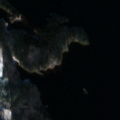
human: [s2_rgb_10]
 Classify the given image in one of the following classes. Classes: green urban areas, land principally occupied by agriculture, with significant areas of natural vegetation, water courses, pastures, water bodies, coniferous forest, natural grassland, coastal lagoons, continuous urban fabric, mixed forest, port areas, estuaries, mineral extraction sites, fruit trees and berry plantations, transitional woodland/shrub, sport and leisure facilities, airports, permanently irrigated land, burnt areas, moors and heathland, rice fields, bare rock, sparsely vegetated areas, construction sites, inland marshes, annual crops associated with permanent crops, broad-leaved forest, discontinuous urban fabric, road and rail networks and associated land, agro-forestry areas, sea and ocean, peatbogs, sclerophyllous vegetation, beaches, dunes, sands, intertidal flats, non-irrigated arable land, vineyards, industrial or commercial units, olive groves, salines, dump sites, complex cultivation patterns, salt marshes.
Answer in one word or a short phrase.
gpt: broad-leaved forest, mixed forest, water bodies